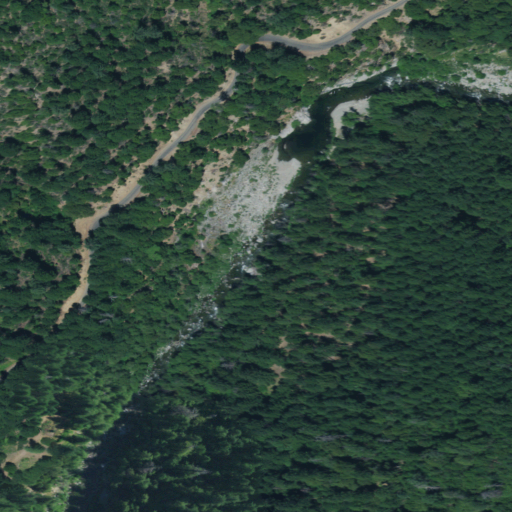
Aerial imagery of bar in California named Heiney Bar containing evergreen forest, shrub, open development, grassland, and medium intensity development